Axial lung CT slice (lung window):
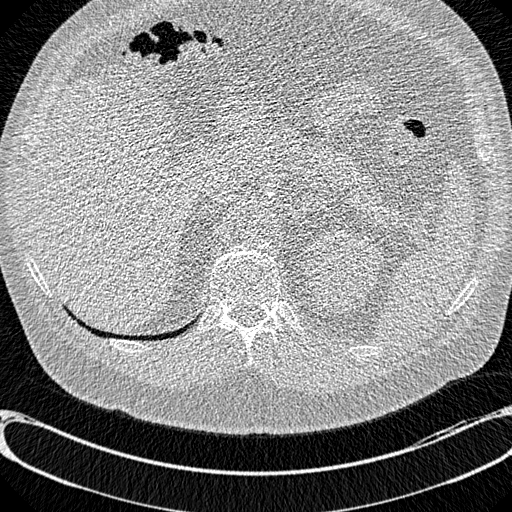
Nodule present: no